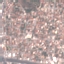
Land use / land cover: Residential